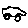
Label: car